Interaction volume radius: 5 \u00c5
Interaction volume height: 10 \u00c5
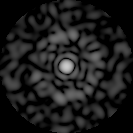
Disorder parameter: 0.8811